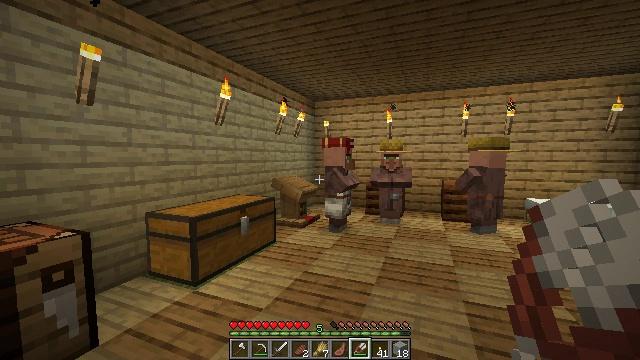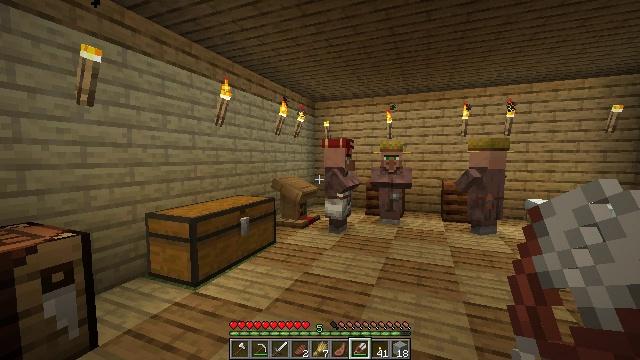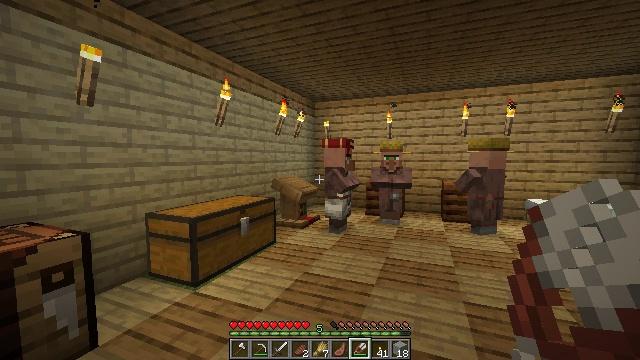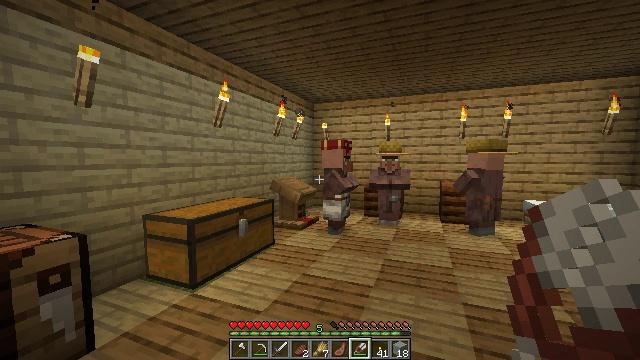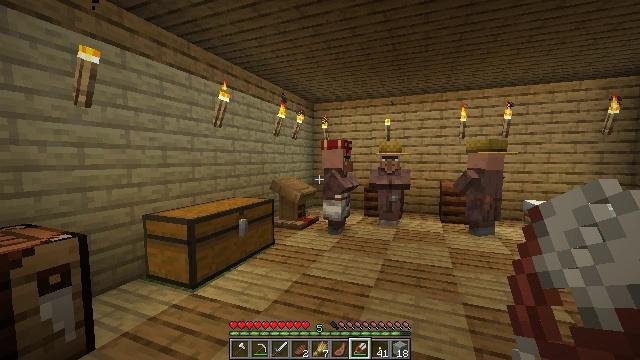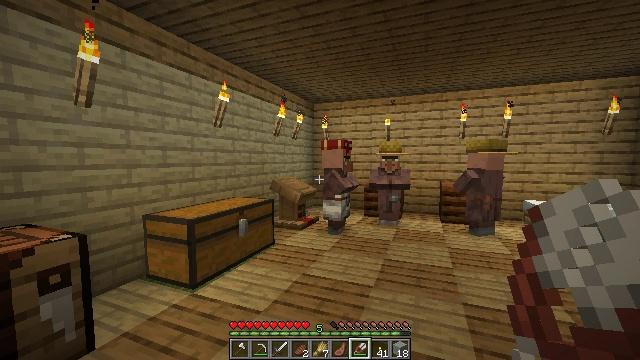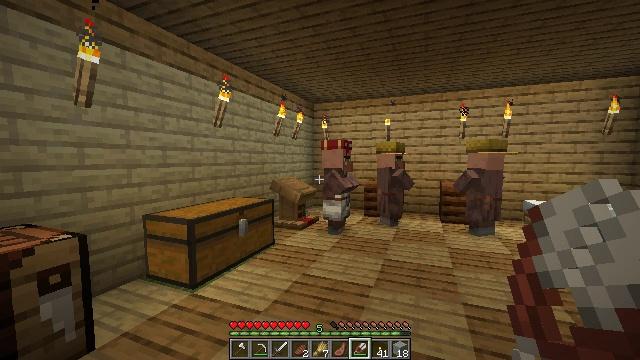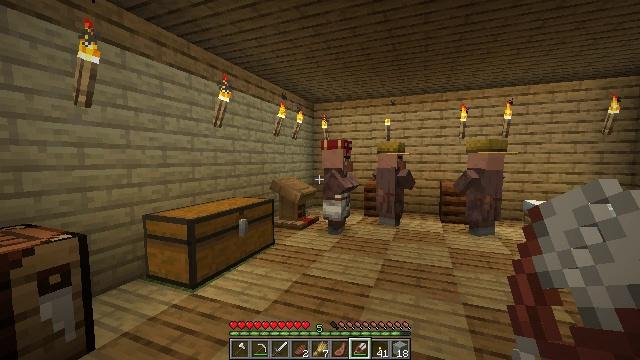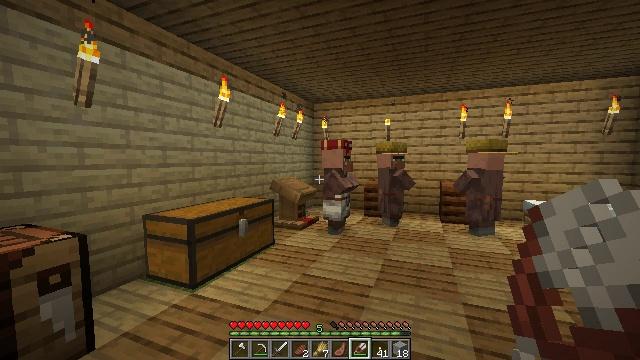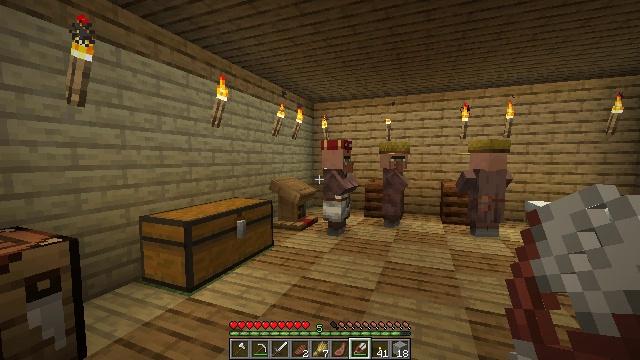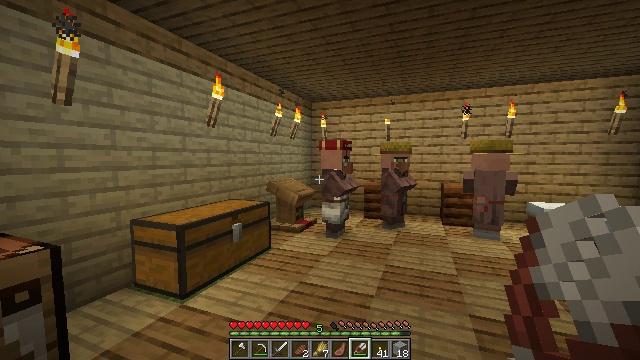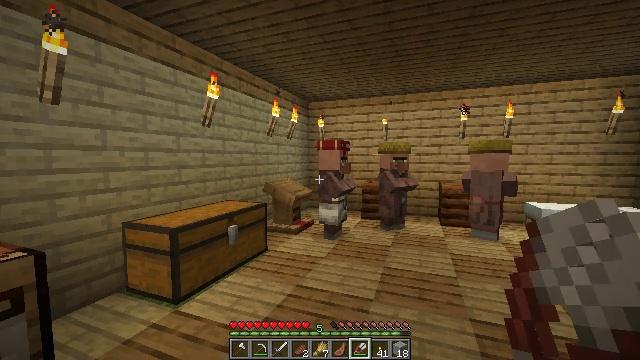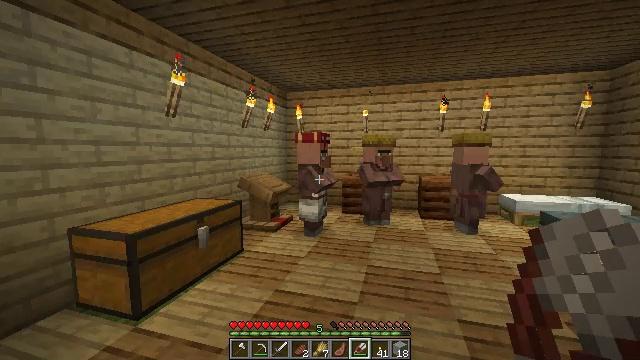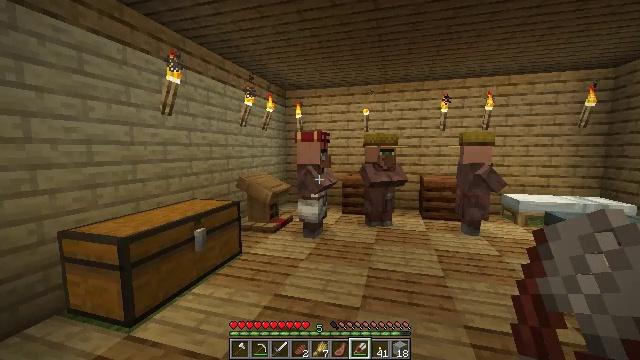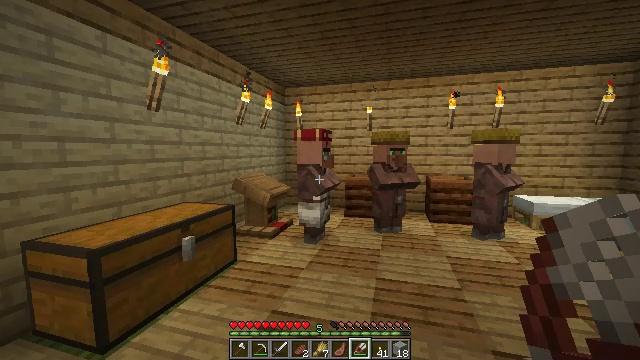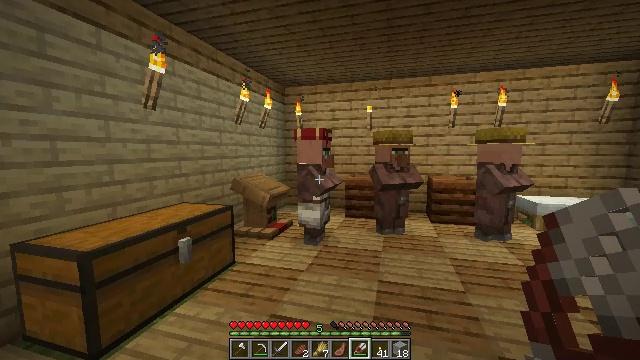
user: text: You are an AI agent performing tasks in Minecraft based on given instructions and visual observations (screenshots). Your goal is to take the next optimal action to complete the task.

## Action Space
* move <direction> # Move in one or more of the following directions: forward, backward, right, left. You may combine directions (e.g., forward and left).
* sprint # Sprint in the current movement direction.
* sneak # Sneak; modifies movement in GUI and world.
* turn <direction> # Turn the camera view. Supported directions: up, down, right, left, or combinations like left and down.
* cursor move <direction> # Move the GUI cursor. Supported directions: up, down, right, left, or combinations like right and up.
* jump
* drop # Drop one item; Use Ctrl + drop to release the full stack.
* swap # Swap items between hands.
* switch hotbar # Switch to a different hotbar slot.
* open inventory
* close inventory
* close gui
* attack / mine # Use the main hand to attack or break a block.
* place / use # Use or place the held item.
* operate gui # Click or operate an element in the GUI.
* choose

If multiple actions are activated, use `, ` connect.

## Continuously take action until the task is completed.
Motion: motion action
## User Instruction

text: Take wool and planks to craft a gray bed.
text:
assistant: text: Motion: no_op
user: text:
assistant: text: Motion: no_op
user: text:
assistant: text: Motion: no_op
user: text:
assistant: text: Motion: no_op
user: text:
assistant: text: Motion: no_op
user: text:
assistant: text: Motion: no_op
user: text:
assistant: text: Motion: no_op
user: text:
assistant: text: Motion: no_op
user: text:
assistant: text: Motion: move forward
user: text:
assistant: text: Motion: move forward
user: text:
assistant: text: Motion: move forward
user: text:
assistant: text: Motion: move forward, turn right and down
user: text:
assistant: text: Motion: move forward
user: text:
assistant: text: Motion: move forward
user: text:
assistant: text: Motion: move forward
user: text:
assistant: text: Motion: move forward
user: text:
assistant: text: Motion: move forward
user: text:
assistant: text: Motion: move forward
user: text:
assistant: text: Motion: move forward
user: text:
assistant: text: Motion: move forward
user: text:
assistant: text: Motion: move forward
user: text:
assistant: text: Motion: move forward
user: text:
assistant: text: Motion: move forward
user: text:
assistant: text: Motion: move forward
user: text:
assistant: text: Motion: move forward, turn left
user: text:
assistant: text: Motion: move forward, turn left and down
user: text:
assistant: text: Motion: move forward, turn left
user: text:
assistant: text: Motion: no_op
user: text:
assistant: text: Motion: no_op
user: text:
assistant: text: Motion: no_op